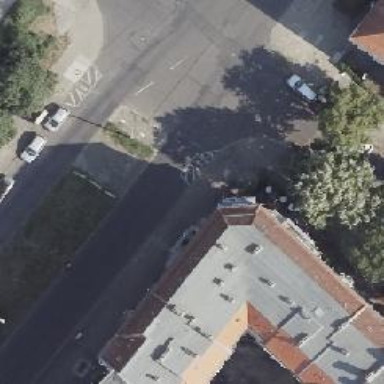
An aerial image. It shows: Unmarked crossing on the road.